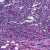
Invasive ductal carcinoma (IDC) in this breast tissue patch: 1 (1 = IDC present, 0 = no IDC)